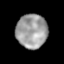
Tissue: lung
Cell type: Epithelial cells
Senescence score: 0.214
Nuclear area (px): 1040
Mean DAPI intensity: 157.33